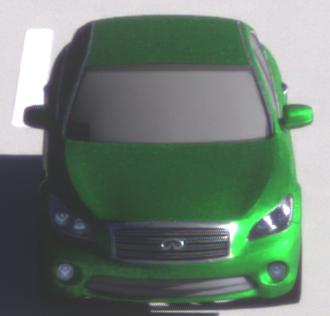
Make: Infiniti
Model: M 37
Detailed model: M (Y51)
Model produced from: 2010/10
Model produced until: 2013/11
Doors: 4
Color: green
Road condition: dry road
Daytime: sunrise or sunset
Contrast: medium contrast